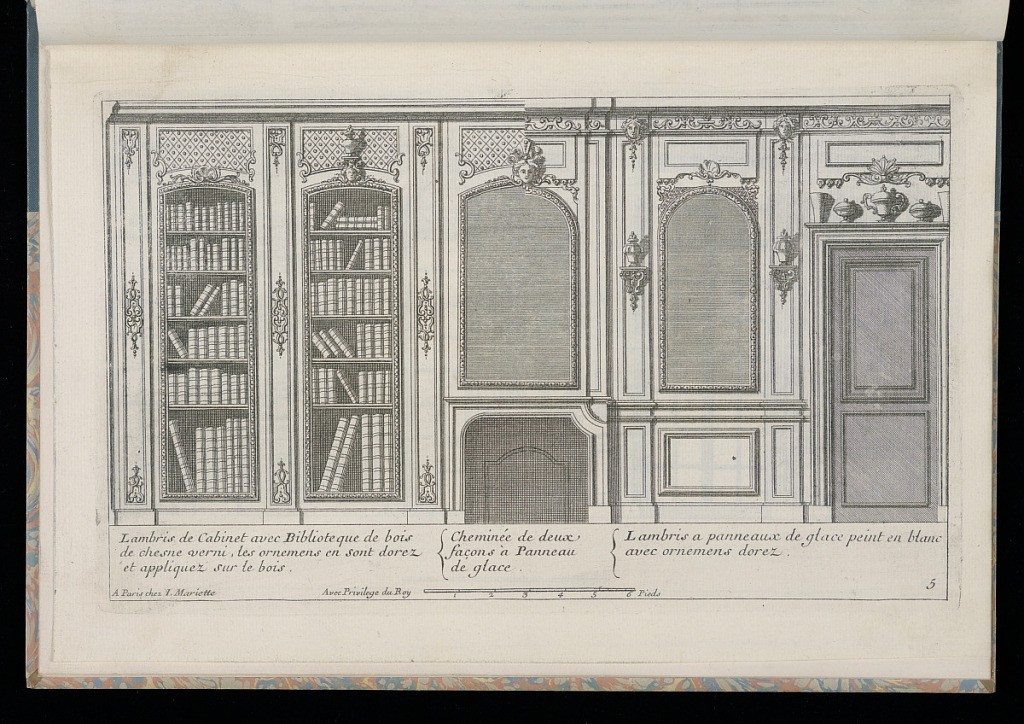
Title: Alternate Designs for an Interior Wall Elevation
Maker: Jean-Baptiste Le Roux, French, ca. 1677-1746
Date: early 18th century
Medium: Etching and engraving on paper
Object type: Print
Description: An interior wall elevation with different wall treatments featuring bookshelves, paneling, a chimneypiece, mirrors, cornice molding, dado paneling, vases, brackets, and a door. The paneling includes strapwork, masks (mascarons), diaper patterns, shells, fleurons, and c-scrolls. The details are described with a legend and scale lettered below. The plate is numbered.